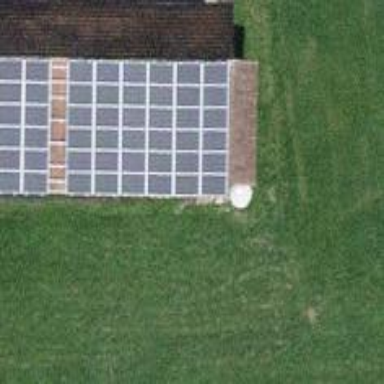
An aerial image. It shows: Solar power generator using photovoltaic panels.